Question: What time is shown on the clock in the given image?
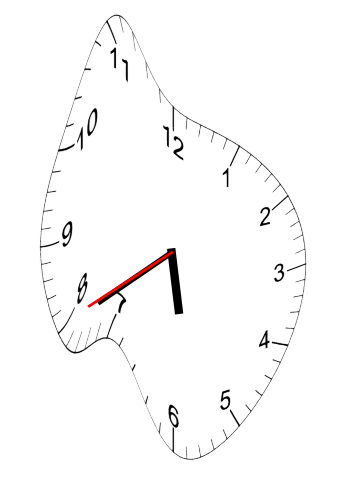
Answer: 05:39:40